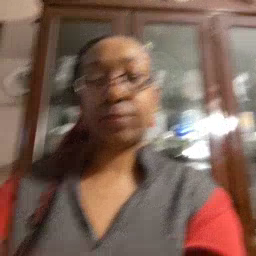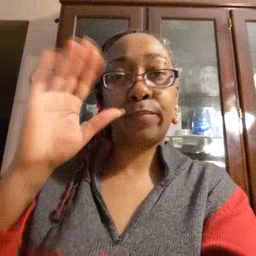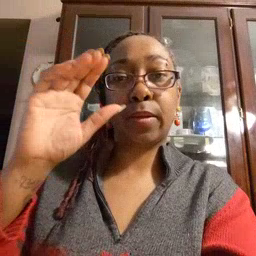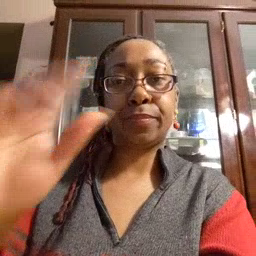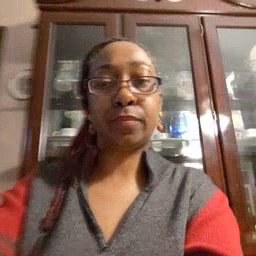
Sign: bye